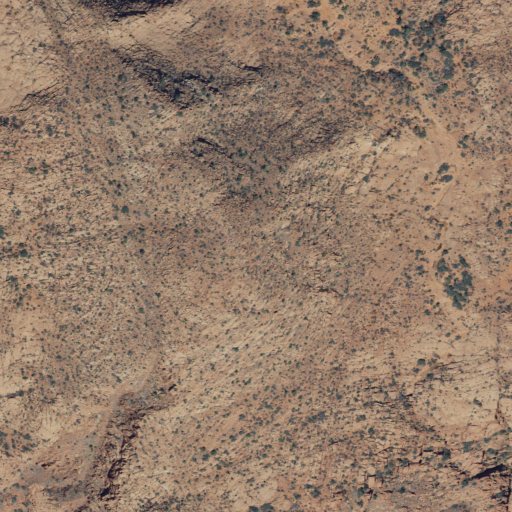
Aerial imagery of mountains in Utah named Red Mountains containing shrub and evergreen forest